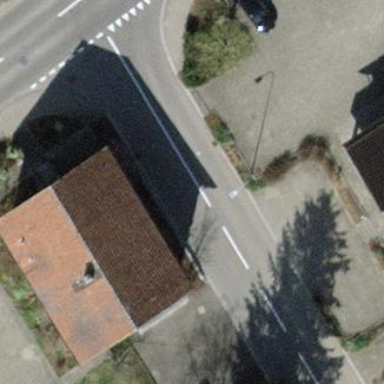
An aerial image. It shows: Detached building.